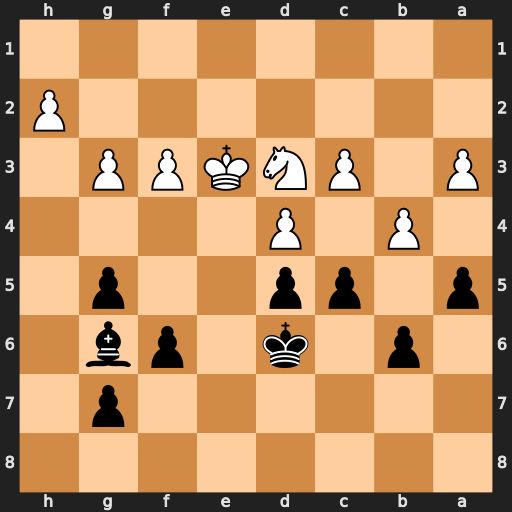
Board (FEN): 8/6p1/1p1k1pb1/p1pp2p1/1P1P4/P1PNKPP1/7P/8
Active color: b
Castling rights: -
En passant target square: -
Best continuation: cxb4 cxb4 Bxd3 Kxd3 axb4 a4 b5